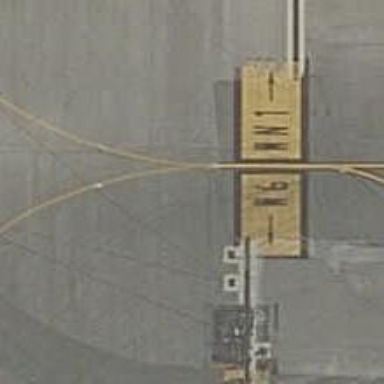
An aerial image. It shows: View of taxiway at the airport.